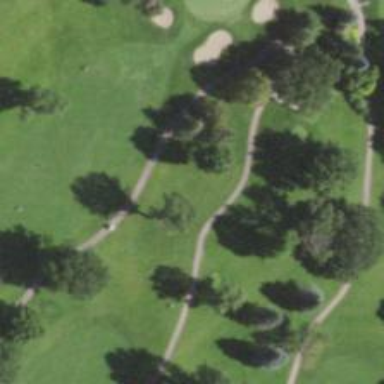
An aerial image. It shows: Path used for both walking and golf.